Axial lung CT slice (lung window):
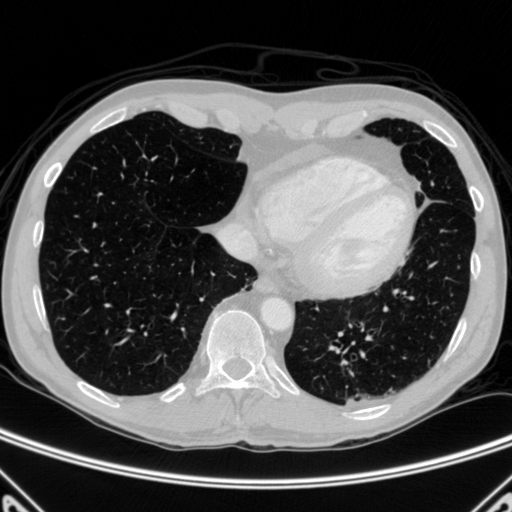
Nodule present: no